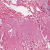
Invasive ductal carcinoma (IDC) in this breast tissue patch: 0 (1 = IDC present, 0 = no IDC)